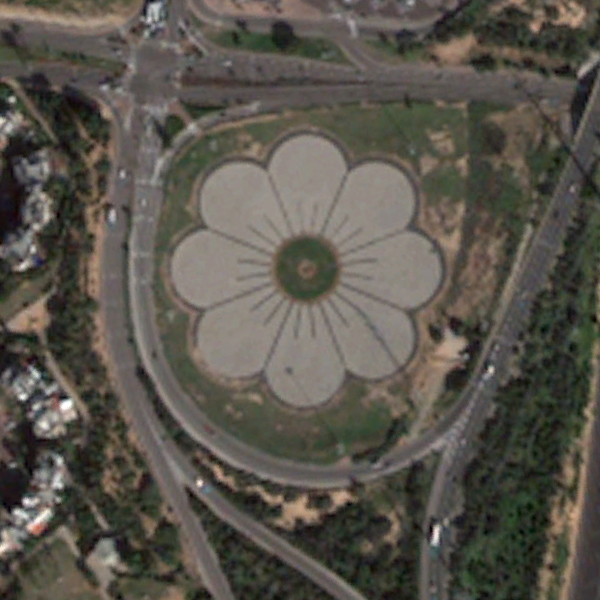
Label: Square